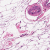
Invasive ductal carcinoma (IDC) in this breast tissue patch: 0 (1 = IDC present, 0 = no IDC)